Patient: sex M, age 72
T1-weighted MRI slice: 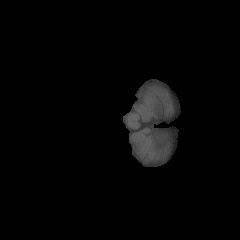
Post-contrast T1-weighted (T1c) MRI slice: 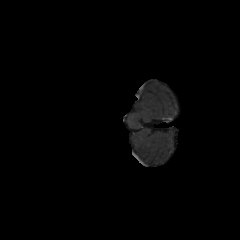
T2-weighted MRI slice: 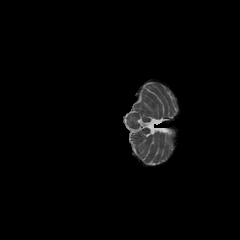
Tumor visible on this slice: no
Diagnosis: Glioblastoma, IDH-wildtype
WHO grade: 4